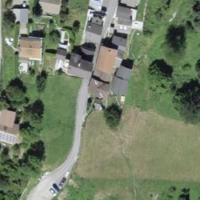
EUNIS habitat code: 45
Species observed at this site:
Issoria lathonia
Melanargia galathea
Erebia alberganus
Lotus corniculatus
Bartsia alpina
Maniola jurtina
Aporia crataegi
Siona lineata